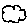
Label: cloud